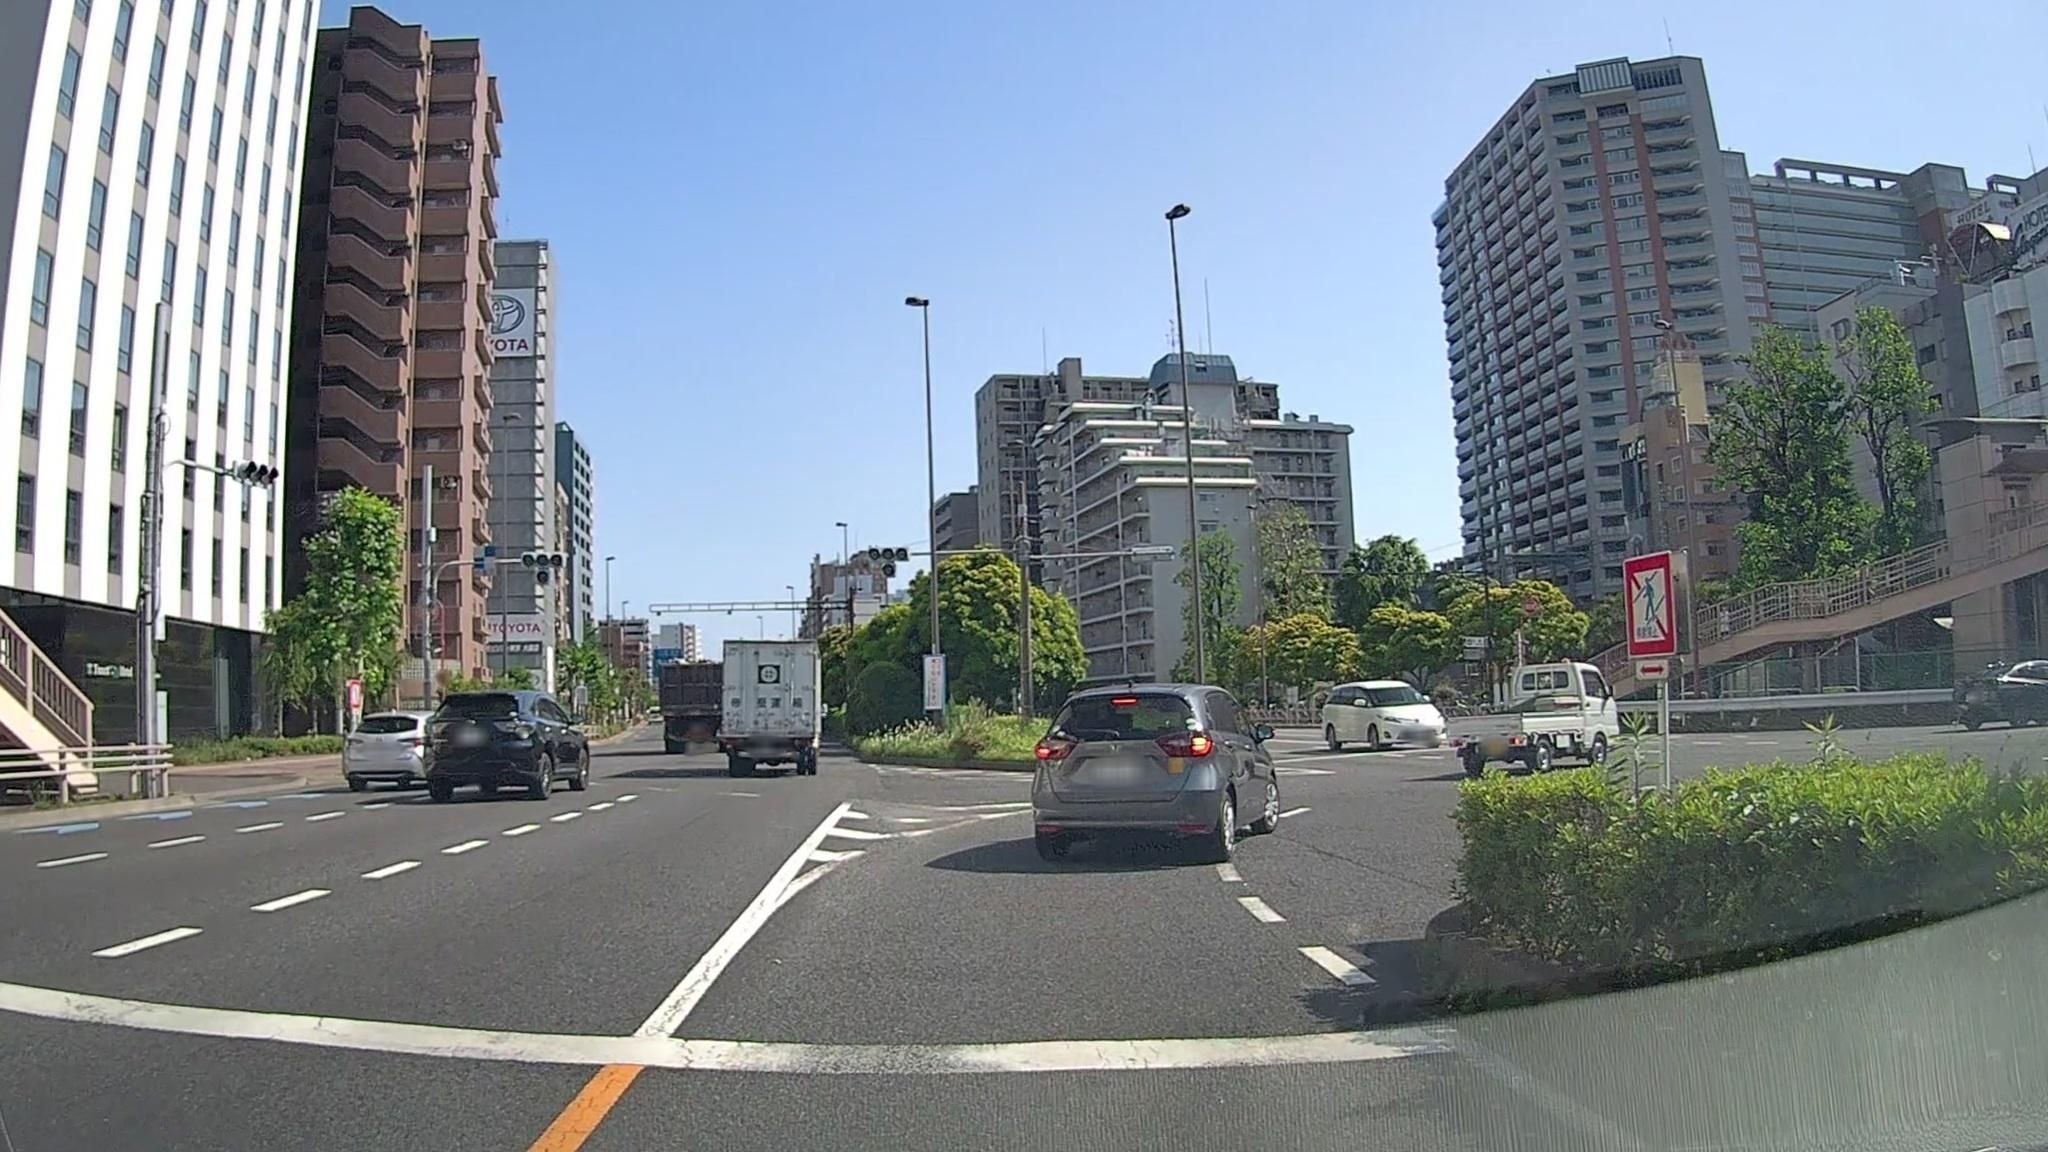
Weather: clear
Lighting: day
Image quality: good
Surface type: driving surface
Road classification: tertiary_link, trunk_link
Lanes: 1
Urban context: urban centre
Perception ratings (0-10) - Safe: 6.43, Lively: 8.88, Beautiful: 3.97, Boring: 3.79, Depressing: 1.79, Wealthy: 6.35